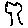
Label: tree